Question: I am working on a simple app (To-Do List app). I created a class called 'tasks':
'''
class tasks(var title:String, var time:String)
'''
and stored some 'tasks' in an 'ArrayList':
'''
fun main(args: Array<String>){
var tasks_list = ArrayList<tasks>(tasks("hello","3am"),tasks("meet amy","5pm"))
}
'''
But still it gives me an error:

Can you please explain why it doesn't work? And how to print out a 'task'. Thanks.
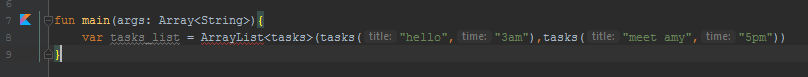
Answer: It seems you are not initializing the 'ArrayList' correctly.
You might do something like:
'''
fun main(args: Array<String>) {
var tasks_list = arrayListOf<tasks>(tasks("hello","3am"), tasks("meet amy","5pm"))
println(tasks_list)
}
'''
Instead. Alternatively, this would also work:
'''
var tasks_list = arrayListOf<tasks>()
tasks_list.add(tasks("hello","3am"))
tasks_list.add(tasks("meet amy","5pm"))
println("Tasks list:")
println(tasks_list)
'''
However, without overriding 'toString()' this would only print some kind of object reference that looks like the following:
'''
Tasks list:
[tasks@28a418fc, tasks@5305068a]
'''
In your 'tasks' class, you should override 'toString()' so that it prints something useful, like follows:
'''
class tasks(var title:String, var time:String) {
override fun toString() : String = "{Title: $title. Time: $time}"
}
'''
Now your output will look as follows:
'''
Tasks list:
[{Title: hello. Time: 3am}, {Title: meet amy. Time: 5pm}]
'''
EDIT:
Regarding your comment, if you wish to print properties of the class individually, you can simply use the getters of this class. These are autogenerated and in this case have 'public' access.
So you could iterate over all 'tasks' in the list as follows:
'''
for(task in tasks_list) {
println(task.title)
println(task.time)
}
'''
Which would print out:
'''
hello
3am
meet amy
5pm
'''
Or:
'''
for(i in 0..tasks_list.size-1) {
println("Task #: $i")
println(tasks_list.get(i).title)
println(tasks_list.get(i).time)
}
'''
(Note the '-1', since the range operator is ) Which would print out:
'''
Task #: 0
hello
3am
Task #: 1
meet amy
5pm
'''
I highly recommend reading some basic documentation (like <URL> before continuing, as these are very basic things that you would do well to learn before trying to do anything else.